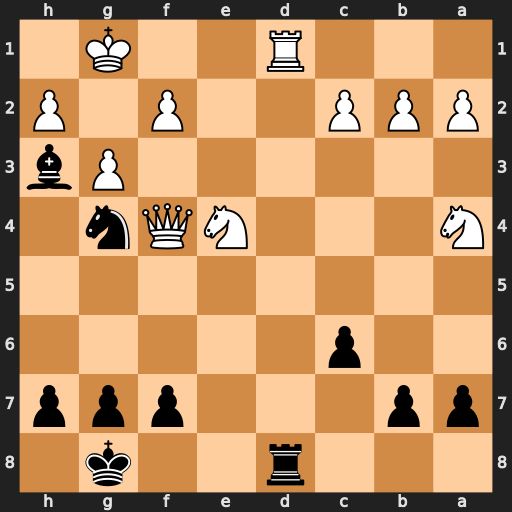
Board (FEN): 3r2k1/pp3ppp/2p5/8/N3NQn1/6Pb/PPP2P1P/3R2K1
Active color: b
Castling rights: -
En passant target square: -
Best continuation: Rxd1#